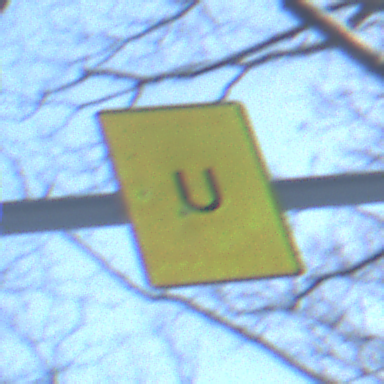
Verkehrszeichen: AnkuendigungOderFortsetzungUmleitungOhnePfeilsymbol
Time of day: MorningAfternoon
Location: Outdoor (Nature)
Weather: Clear
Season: Winter
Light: Natural